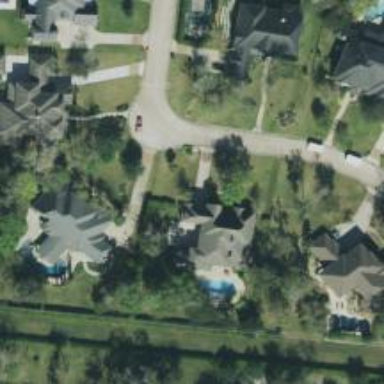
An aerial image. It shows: Driveway.